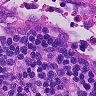
Metastatic tissue present: no